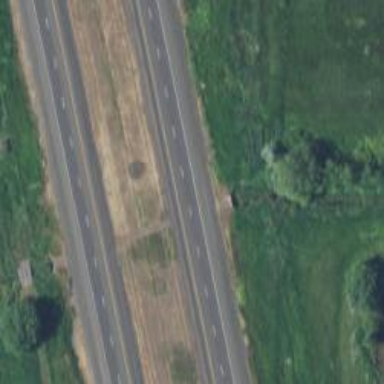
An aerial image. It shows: Culvert tunnel.